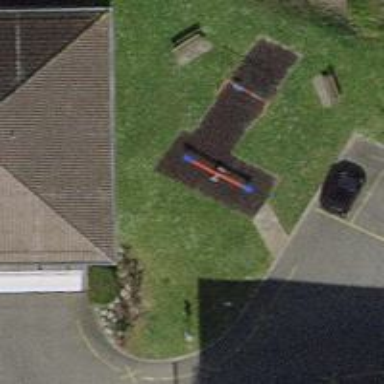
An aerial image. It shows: Playground with playground theme.